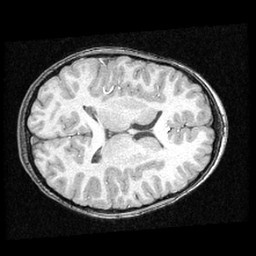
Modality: T1w
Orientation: axial
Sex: male
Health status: ill
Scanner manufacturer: ge
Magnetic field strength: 1.5 T
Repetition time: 21 s
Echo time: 0.008 s